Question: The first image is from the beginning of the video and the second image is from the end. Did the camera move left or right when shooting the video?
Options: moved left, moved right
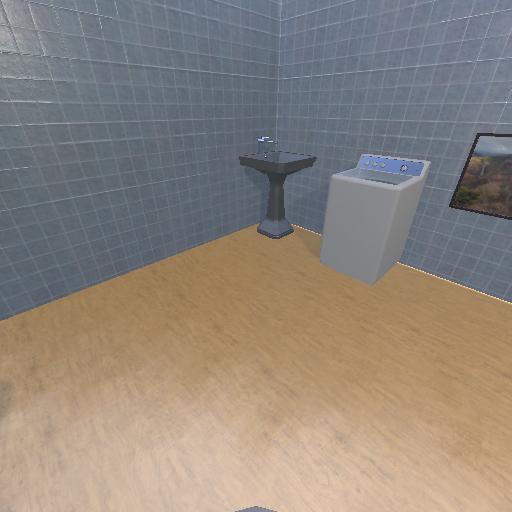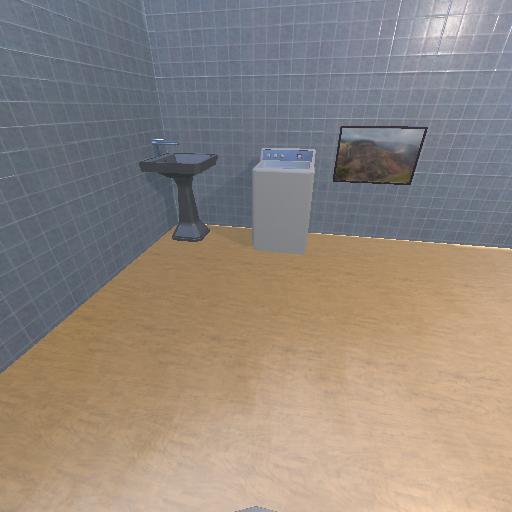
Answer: moved left